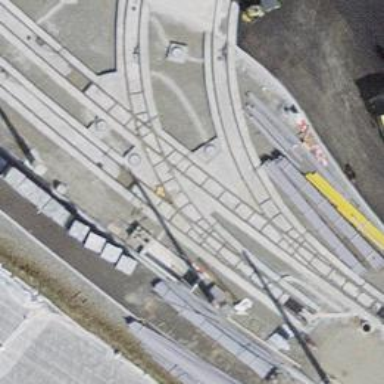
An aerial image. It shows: Railway crossing.